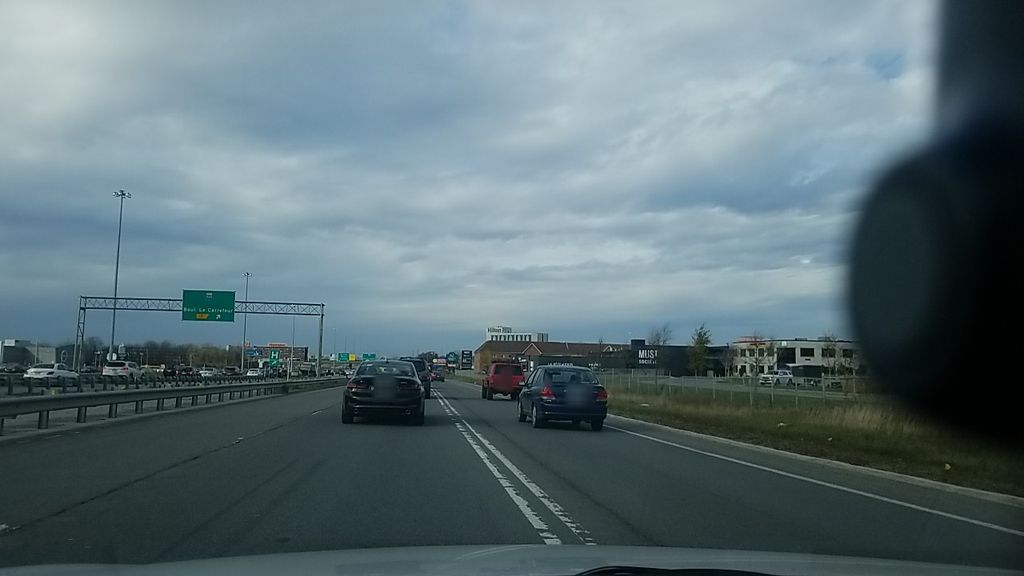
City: montreal